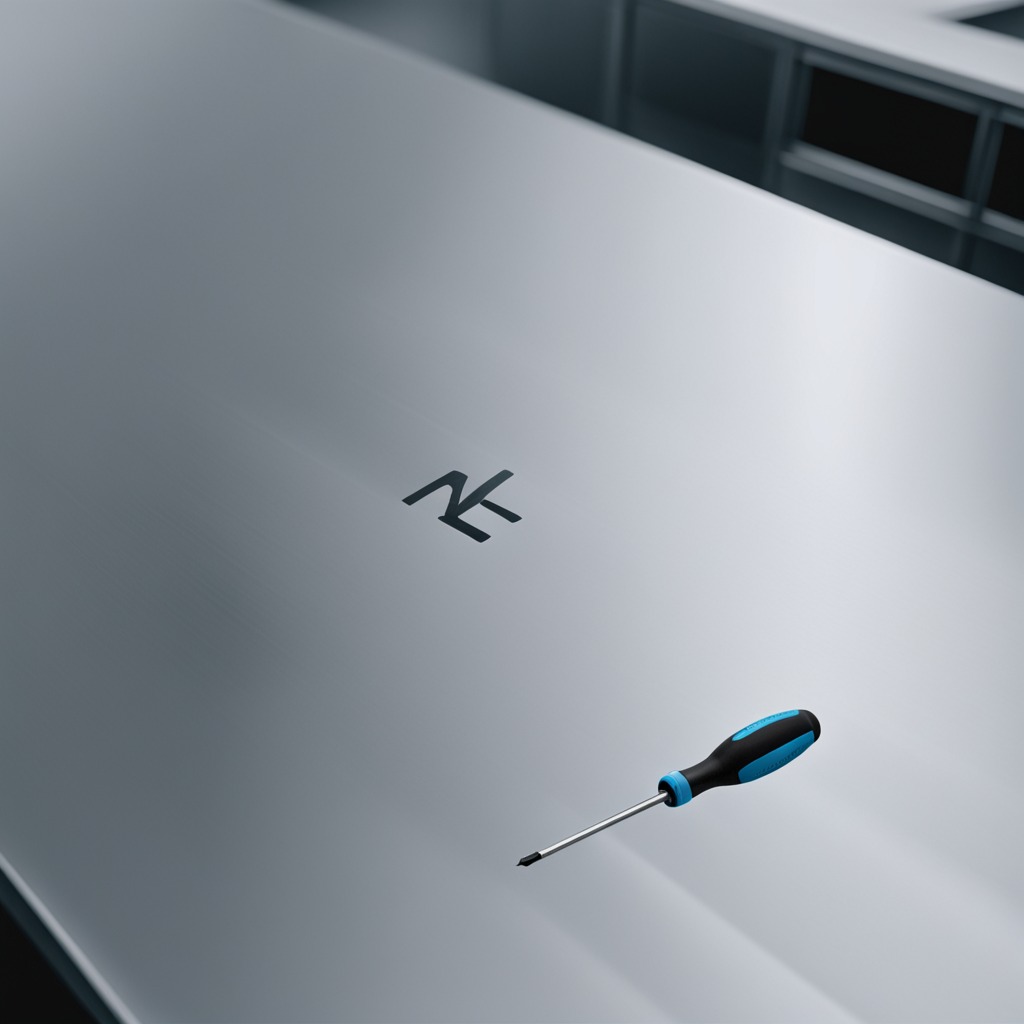
A screwdriver is lying on a stainless steel table.